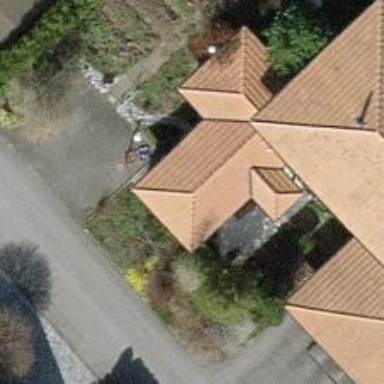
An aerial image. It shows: View of roof edge.